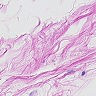
Metastatic tissue present: no